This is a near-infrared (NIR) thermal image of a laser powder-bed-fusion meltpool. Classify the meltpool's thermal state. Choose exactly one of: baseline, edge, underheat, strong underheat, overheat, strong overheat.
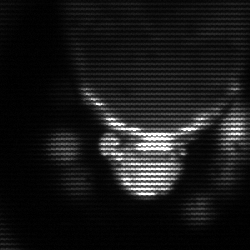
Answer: edge